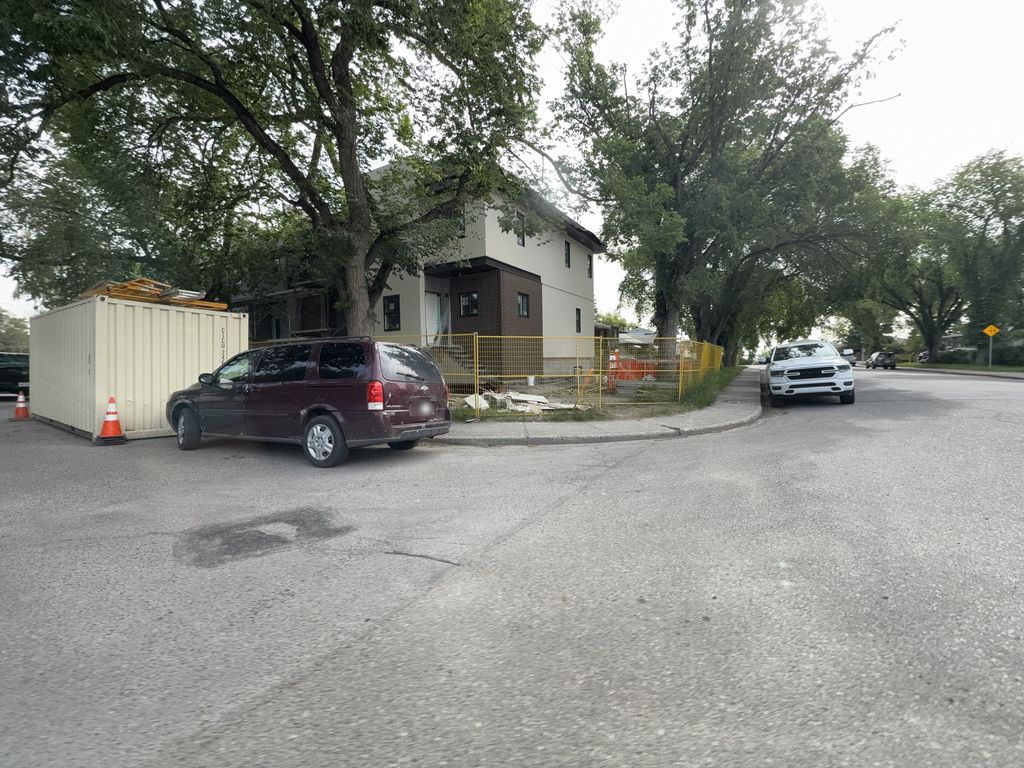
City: calgary